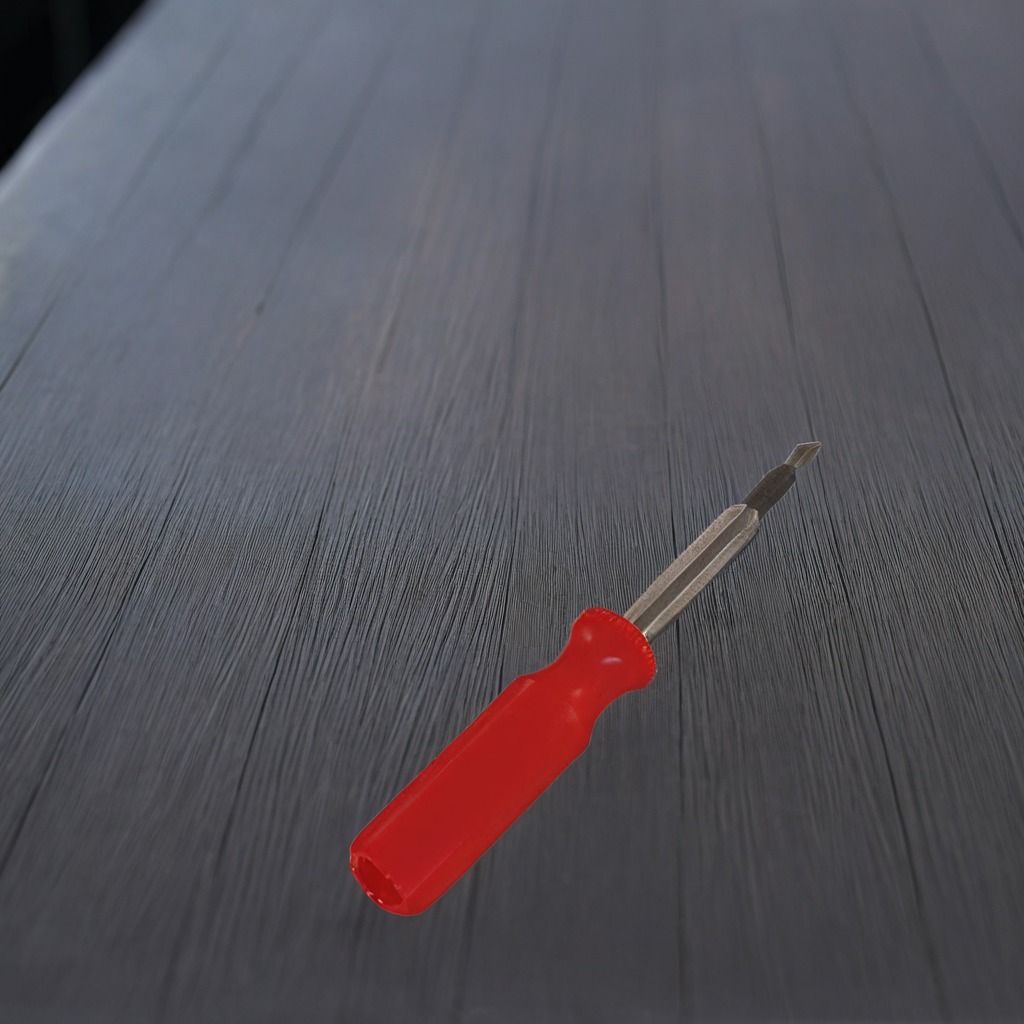
A screwdriver lies on a table with faint burn marks in a small garage at twilight.